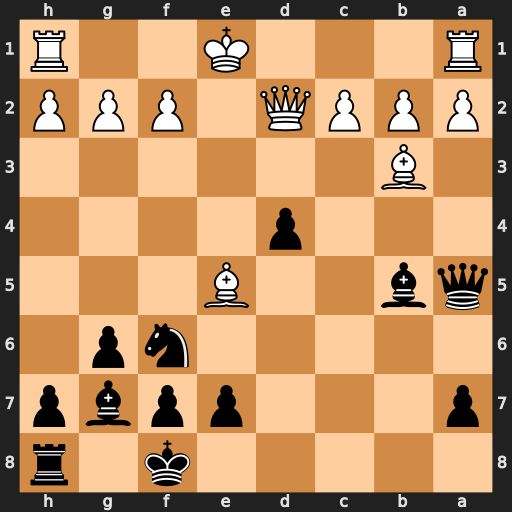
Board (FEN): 5k1r/p3ppbp/5np1/qb2B3/3p4/1B6/PPPQ1PPP/R3K2R
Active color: b
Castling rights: KQ
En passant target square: -
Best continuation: Qxd2+ Kxd2 Ne4+ Ke1 Bxe5